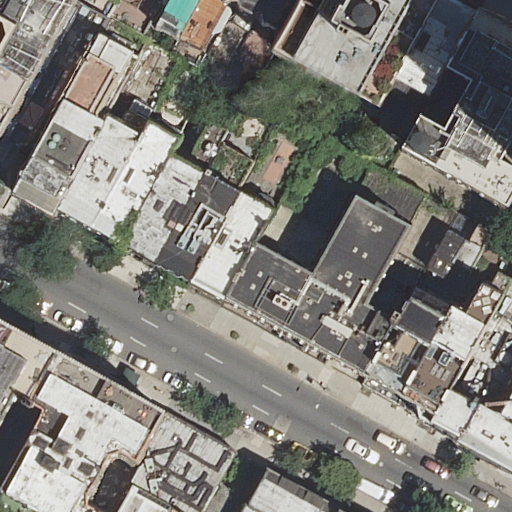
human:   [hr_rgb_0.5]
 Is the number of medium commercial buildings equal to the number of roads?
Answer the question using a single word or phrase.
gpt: no

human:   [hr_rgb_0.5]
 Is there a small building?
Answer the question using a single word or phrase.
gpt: yes

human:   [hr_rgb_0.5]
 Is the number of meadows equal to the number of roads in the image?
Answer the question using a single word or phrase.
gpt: no

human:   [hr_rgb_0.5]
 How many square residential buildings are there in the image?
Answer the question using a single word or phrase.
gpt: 0

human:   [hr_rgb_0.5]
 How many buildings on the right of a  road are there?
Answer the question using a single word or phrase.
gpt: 15

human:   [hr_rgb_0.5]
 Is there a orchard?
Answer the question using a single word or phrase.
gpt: no

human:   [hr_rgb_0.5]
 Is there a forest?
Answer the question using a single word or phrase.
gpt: no

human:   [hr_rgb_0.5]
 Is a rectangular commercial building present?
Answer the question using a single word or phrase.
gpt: no

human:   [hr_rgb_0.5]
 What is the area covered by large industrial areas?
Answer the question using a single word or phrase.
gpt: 0m2

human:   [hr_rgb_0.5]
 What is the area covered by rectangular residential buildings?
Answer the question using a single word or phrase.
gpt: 3099m2

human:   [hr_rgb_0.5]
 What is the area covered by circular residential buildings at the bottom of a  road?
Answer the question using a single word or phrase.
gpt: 0m2

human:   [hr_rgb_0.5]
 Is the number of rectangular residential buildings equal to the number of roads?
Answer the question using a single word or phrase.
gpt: no

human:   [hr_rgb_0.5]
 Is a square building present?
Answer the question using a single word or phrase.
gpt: no

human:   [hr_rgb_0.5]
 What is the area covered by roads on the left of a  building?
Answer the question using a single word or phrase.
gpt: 0m2

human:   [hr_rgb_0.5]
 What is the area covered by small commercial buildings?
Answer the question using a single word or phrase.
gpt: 0m2

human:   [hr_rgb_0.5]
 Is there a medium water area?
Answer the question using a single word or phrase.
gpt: no

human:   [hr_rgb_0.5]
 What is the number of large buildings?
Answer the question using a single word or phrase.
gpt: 2

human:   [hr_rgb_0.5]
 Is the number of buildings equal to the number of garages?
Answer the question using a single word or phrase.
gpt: no

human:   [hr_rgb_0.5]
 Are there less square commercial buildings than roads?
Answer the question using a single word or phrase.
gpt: yes

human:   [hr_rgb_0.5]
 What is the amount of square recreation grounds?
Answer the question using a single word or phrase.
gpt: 0

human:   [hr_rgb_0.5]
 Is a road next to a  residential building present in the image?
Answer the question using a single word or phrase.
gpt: yes

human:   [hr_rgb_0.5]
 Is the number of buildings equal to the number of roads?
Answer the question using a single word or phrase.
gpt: no

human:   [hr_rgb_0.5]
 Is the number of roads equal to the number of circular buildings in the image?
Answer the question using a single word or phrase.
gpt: no

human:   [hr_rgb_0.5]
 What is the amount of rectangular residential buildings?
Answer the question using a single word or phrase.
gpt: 23

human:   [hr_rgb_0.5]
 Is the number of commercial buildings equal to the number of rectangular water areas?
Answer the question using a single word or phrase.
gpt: yes

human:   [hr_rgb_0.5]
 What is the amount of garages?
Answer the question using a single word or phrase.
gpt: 0

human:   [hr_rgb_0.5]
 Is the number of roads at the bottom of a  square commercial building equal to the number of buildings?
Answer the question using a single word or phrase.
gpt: no

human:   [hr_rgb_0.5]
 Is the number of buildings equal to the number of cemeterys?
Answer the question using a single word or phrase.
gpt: no

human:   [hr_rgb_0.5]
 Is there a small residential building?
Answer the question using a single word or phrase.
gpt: yes

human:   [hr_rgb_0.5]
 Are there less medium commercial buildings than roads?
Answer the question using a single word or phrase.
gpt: yes

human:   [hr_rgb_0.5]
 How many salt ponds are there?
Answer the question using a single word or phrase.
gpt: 0

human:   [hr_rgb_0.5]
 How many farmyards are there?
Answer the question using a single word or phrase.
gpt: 0

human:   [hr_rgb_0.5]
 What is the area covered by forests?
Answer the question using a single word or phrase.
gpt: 0m2

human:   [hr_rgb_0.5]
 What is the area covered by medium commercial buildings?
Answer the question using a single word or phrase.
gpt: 0m2

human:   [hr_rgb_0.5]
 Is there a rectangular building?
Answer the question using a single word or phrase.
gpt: yes

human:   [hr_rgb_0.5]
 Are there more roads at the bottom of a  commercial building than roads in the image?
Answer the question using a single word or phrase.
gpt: no